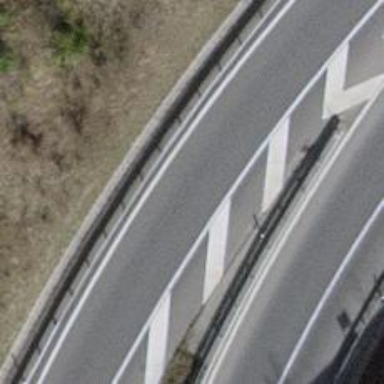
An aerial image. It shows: Motorway link.